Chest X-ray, AP view. Patient: 29 years old, sex M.
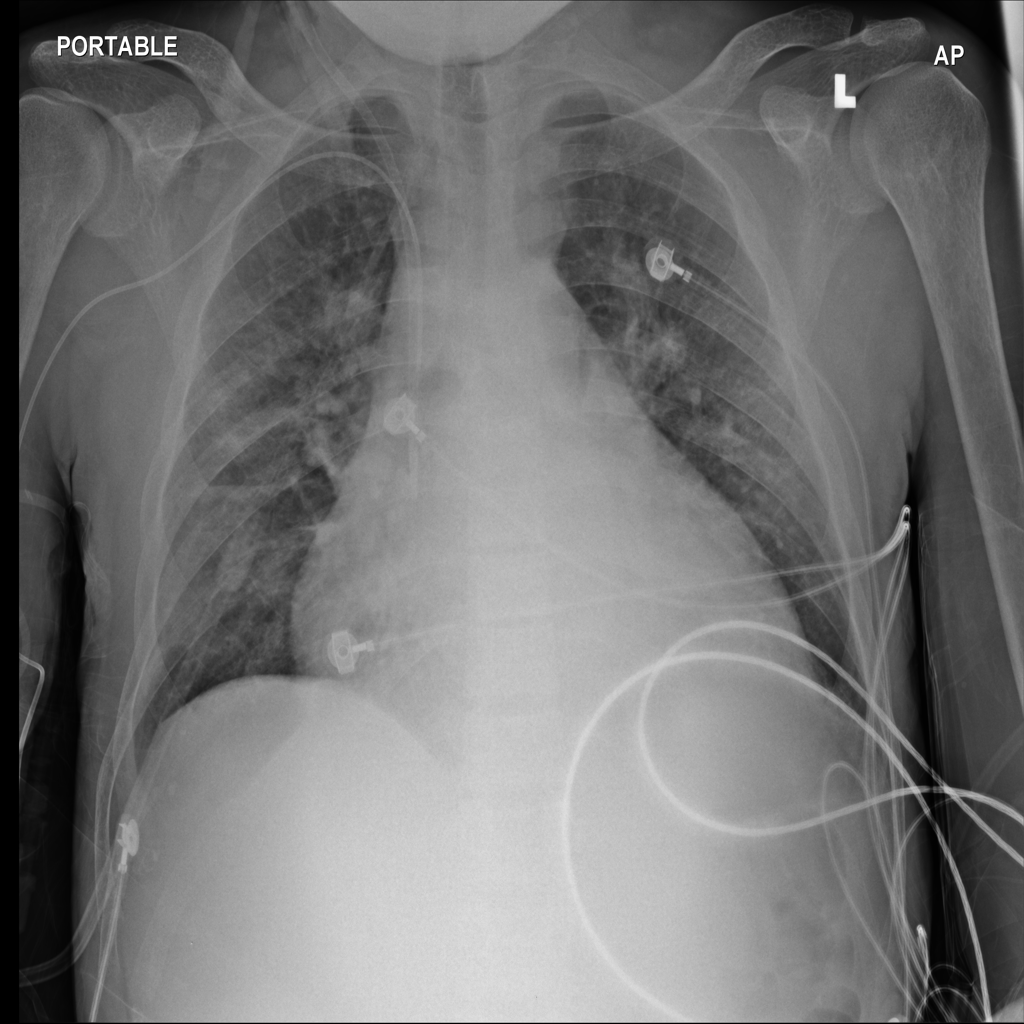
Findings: No Finding